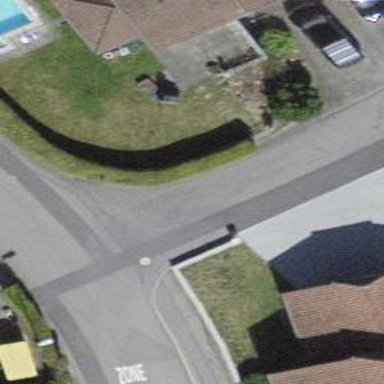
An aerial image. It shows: Sidewalk.